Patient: sex F, age 41
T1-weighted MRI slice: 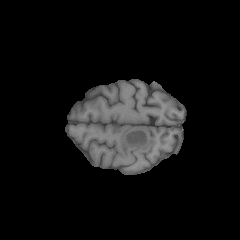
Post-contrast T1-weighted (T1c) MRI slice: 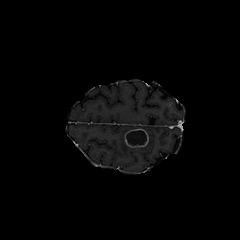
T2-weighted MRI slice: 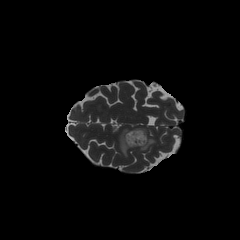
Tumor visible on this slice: yes
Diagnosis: Glioblastoma, IDH-wildtype
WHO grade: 4